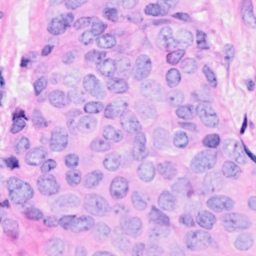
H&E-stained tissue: Breast